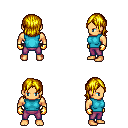
a pixel art fantasy rpg character, male body template, human, tanned skin, teal sleeveless shirt, magenta pants, blonde long bangs hairstyle, gold gloves, four views (front, back, left, right), 2x2 character sprite sheet, small pixel art, hard edges, no anti-aliasing